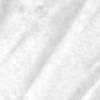
Label: change